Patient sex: M
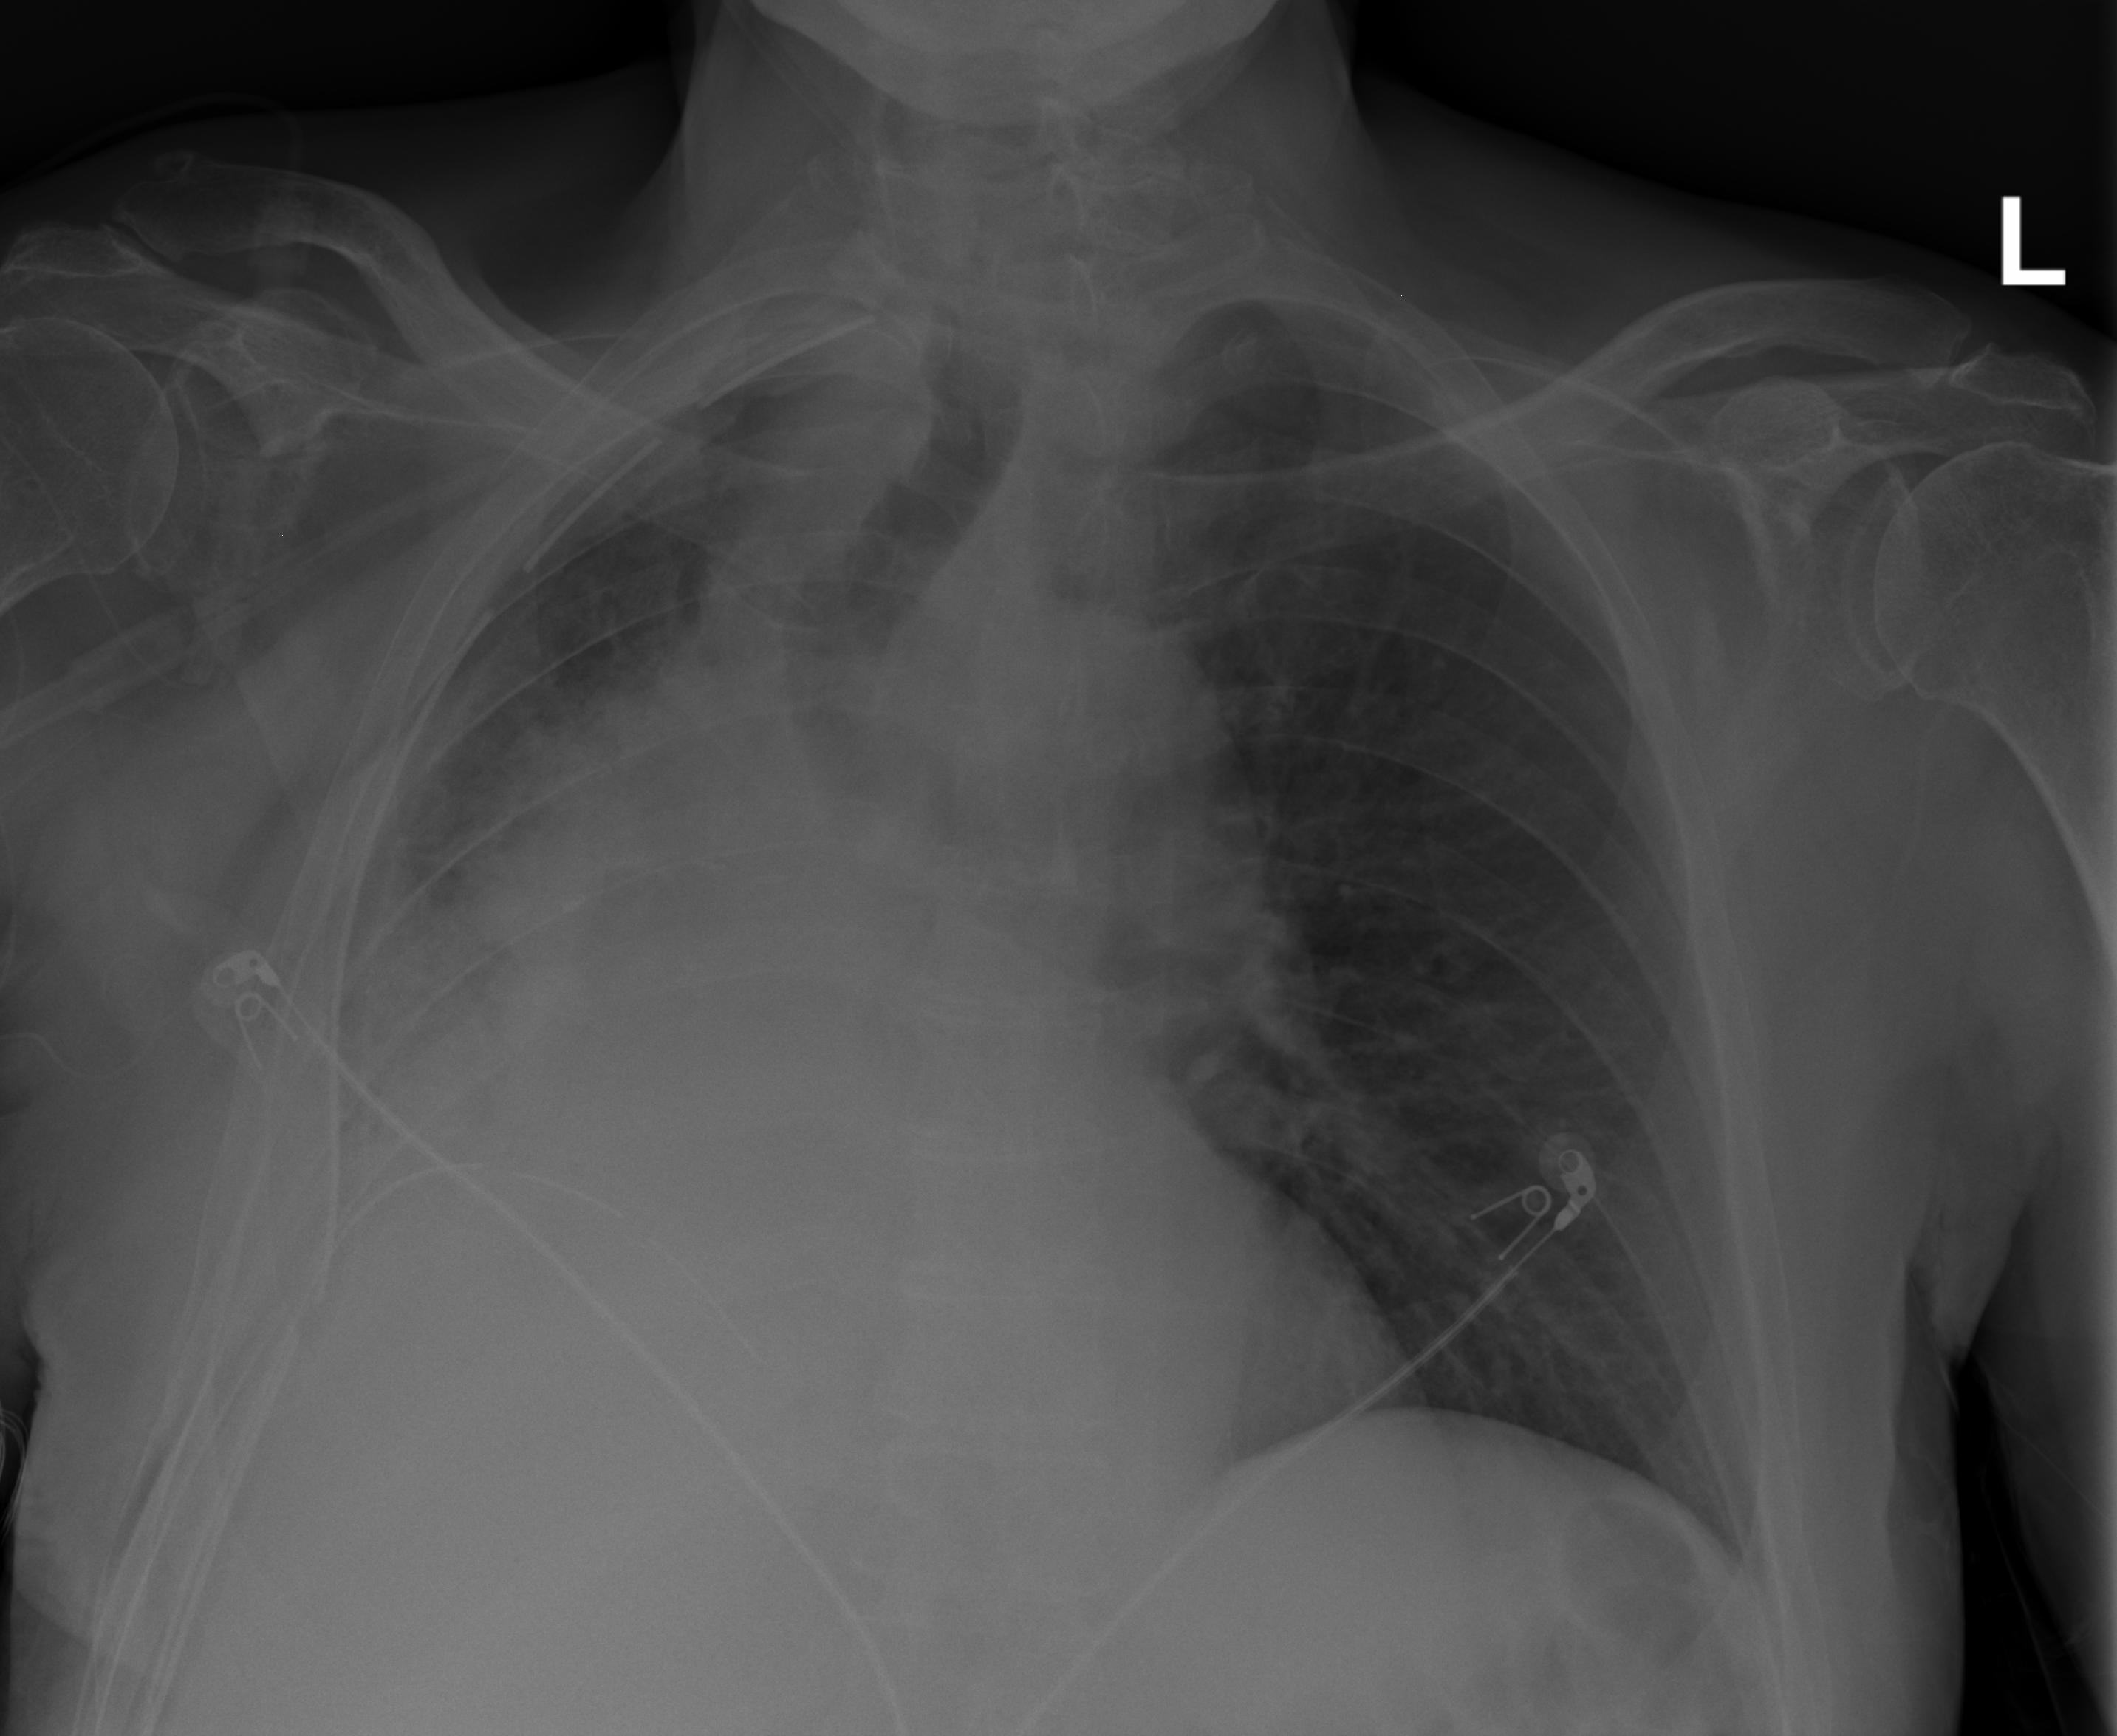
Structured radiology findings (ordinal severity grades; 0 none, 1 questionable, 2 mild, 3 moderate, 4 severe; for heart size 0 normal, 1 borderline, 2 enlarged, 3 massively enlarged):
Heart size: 0
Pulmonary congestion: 0
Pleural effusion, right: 2
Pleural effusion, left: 0
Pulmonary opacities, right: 3
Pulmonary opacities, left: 0
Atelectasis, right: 3
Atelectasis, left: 0